Question: I'm trying to do a school project where we are to create a Silverlight application that uses bing map as a kind of map editor for placement of chargeable stations for cars.
Example:

There are some requirements, it must support drag and drop and we must use MVVM (Model View View-Model). Now we have finished the drag and drop feature by the having a MapLayer with an array of Image children, and then hooked up events that enable drag and drop (See the code under). But now we face a problem, how can we hook up a ViewModel to this, I simply just can't see it :(
I am not asking for a complete solution, but some help would be great.
'''
using System;
using System.Collections.Generic;
using System.Linq;
using System.Net;
using System.Windows;
using System.Windows.Controls;
using System.Windows.Documents;
using System.Windows.Input;
using System.Windows.Media;
using System.Windows.Media.Animation;
using System.Windows.Media.Imaging;
using System.Windows.Shapes;
using System.IO;
using Microsoft.Maps.MapControl;
namespace BingMapDragDrop
{
public partial class MainPage : UserControl
{
private MapAddType AddType = MapAddType.None;
private Location _myhome = new Location(55.6686512716393, 12.5481431962938, 0);
private MapLayer EndNodeLayer;
private double HideEndNodeLayer = 10.0;
private MapLayer EndNodeIntermediatedLayer;
private double HideEndNodeIntermediatedLayer = 10.0;
private MapLayer RootNodeLayer;
private double HideRootNodeLayer = 0.0;
private MapLayer RootNodeIntermediatedLayer;
private double HideRootNodeIntermediatedLayer = 5.0;
public MainPage()
{
EndNodeLayer = new MapLayer();
EndNodeIntermediatedLayer = new MapLayer();
RootNodeLayer = new MapLayer();
RootNodeIntermediatedLayer = new MapLayer();
InitializeComponent();
BingMap.SetView(_myhome, 15);
BingMap.ViewChangeOnFrame += new EventHandler<MapEventArgs>(BingMap_ViewChangeOnFrame);
// Adding the layers
BingMap.Children.Add(EndNodeIntermediatedLayer);
BingMap.Children.Add(EndNodeLayer);
BingMap.Children.Add(RootNodeIntermediatedLayer);
BingMap.Children.Add(RootNodeLayer);
}
private void AddEndNode(Location location, MapAddType type)
{
string url;
if (type == MapAddType.Home)
url = "Images/Home.png";
else if (type == MapAddType.HomeWithChargingSpot)
url = "Images/HomeWithChargingSpot.png";
else if (type == MapAddType.Workplace)
url = "Images/Workplace.png";
else if (type == MapAddType.WorkplaceWithChargingSpot)
url = "Images/WorkplaceWithChargingSpot.png";
else if (type == MapAddType.PublicChargningSpot)
url = "Images/PublicChargningSpot.png";
else if (type == MapAddType.FastChargingStation)
url = "Images/FastChargingStation.png";
else
return;
var image = new Image
{
Source = new BitmapImage(new Uri(url, UriKind.RelativeOrAbsolute)),
Width = 50,
Height = 50
};
AddImageToLayerAsDragAbleObject(image, location, EndNodeLayer);
}
private void AddPowerPlant(Location location)
{
var image = new Image
{
Source = new BitmapImage(new Uri("Images/Powerplant-New.png", UriKind.RelativeOrAbsolute)),
Width = 50,
Height = 50
};
AddImageToLayerAsDragAbleObject(image, location, EndNodeLayer);
}
#region Bing Map Events, not related to D&D
// Some events dose not exists so we need to make some our self.
private double bingZoom = 0.0;
void BingMap_ViewChangeOnFrame(object sender, MapEventArgs e)
{
if (BingMap.ZoomLevel != bingZoom)
{
bingZoom = BingMap.ZoomLevel;
BingMapZoomLevelChanged(sender, e);
}
}
private void BingMap_Loaded(object sender, RoutedEventArgs e)
{
}
private void BingMap_MouseClick(object sender, MapMouseEventArgs e)
{
if(AddType == MapAddType.None)
return;
Location loc;
if (!BingMap.TryViewportPointToLocation(e.ViewportPoint, out loc))
return;
switch (AddType)
{
case MapAddType.Powerplant:
AddPowerPlant(loc);
break;
case MapAddType.FastChargingStation:
case MapAddType.PublicChargningSpot:
case MapAddType.WorkplaceWithChargingSpot:
case MapAddType.Workplace:
case MapAddType.HomeWithChargingSpot:
case MapAddType.Home:
AddEndNode(loc, AddType);
break;
}
AddType = MapAddType.None;
}
private void BingMapZoomLevelChanged(object sender, MapEventArgs e)
{
if (BingMap.ZoomLevel <= HideEndNodeLayer && EndNodeLayer.Visibility == Visibility.Visible)
EndNodeLayer.Visibility = Visibility.Collapsed;
else if (BingMap.ZoomLevel > HideEndNodeLayer && EndNodeLayer.Visibility == Visibility.Collapsed)
EndNodeLayer.Visibility = Visibility.Visible;
if (BingMap.ZoomLevel >= HideEndNodeIntermediatedLayer && EndNodeLayer.Visibility == Visibility.Visible)
EndNodeIntermediatedLayer.Visibility = Visibility.Collapsed;
else if (BingMap.ZoomLevel > HideEndNodeIntermediatedLayer && EndNodeLayer.Visibility == Visibility.Collapsed)
EndNodeIntermediatedLayer.Visibility = Visibility.Visible;
if (BingMap.ZoomLevel <= HideRootNodeLayer && EndNodeLayer.Visibility == Visibility.Visible)
RootNodeLayer.Visibility = Visibility.Collapsed;
else if (BingMap.ZoomLevel > HideRootNodeLayer && EndNodeLayer.Visibility == Visibility.Collapsed)
RootNodeLayer.Visibility = Visibility.Visible;
if (BingMap.ZoomLevel <= HideRootNodeIntermediatedLayer && EndNodeLayer.Visibility == Visibility.Visible)
RootNodeIntermediatedLayer.Visibility = Visibility.Collapsed;
else if (BingMap.ZoomLevel > HideRootNodeIntermediatedLayer && EndNodeLayer.Visibility == Visibility.Collapsed)
RootNodeIntermediatedLayer.Visibility = Visibility.Visible;
}
#endregion
#region This is where the dragging magic happens
private void AddImageToLayerAsDragAbleObject(Image image, Location location, MapLayer mapLayer)
{
image.MouseLeftButtonDown += new MouseButtonEventHandler(ImageMouseLeftButtonDown);
var position = PositionOrigin.Center;
mapLayer.AddChild(image, location, position);
}
private bool _isDragging = false;
private Image _dragingObject;
private void ImageMouseLeftButtonDown(object sender, MouseButtonEventArgs e)
{
_isDragging = true;
// We need to save the object, so we are able to set the location on release
_dragingObject = (Image)sender;
// Here we add the events, be sure to remove them at release!
BingMap.MousePan += new EventHandler<MapMouseDragEventArgs>(BingMapMousePan);
BingMap.MouseLeftButtonUp += new MouseButtonEventHandler(BingMapMouseLeftButtonUp);
BingMap.MouseMove += new MouseEventHandler(BingMapMouseMove);
}
// Event that is called when an image is move
private void BingMapMouseMove(object sender, MouseEventArgs e)
{
var map = (Map)sender;
if (!_isDragging) return;
// The the location of the mouse
var mouseMapPosition = e.GetPosition(map);
var mouseGeocode = map.ViewportPointToLocation(mouseMapPosition);
// Set location
MapLayer.SetPosition(_dragingObject, mouseGeocode);
}
// Event that is called when an image is released
private void BingMapMouseLeftButtonUp(object sender, MouseButtonEventArgs e)
{
// Remove the events
BingMap.MousePan -= BingMapMousePan;
BingMap.MouseLeftButtonUp -= BingMapMouseLeftButtonUp;
BingMap.MouseMove -= BingMapMouseMove;
// Disable dragging
_isDragging = false;
}
// Event that is called when the map is panning
private void BingMapMousePan(object sender, MapMouseDragEventArgs e)
{
// We don't want the map to pan if we are dragging
if (_isDragging)
e.Handled = true;
}
#endregion
#region Menu
private void MenuMouseLeftButtonUp(object sender, MouseButtonEventArgs e)
{
if ((String)((Image)sender).Tag == "Powerplant")
AddType = AddType == MapAddType.Powerplant ? MapAddType.None : MapAddType.Powerplant;
if ((String)((Image)sender).Tag == "Home")
AddType = AddType == MapAddType.Home ? MapAddType.None : MapAddType.Home;
if ((String)((Image)sender).Tag == "HomeWithChargingSpot")
AddType = AddType == MapAddType.HomeWithChargingSpot ? MapAddType.None : MapAddType.HomeWithChargingSpot;
if ((String)((Image)sender).Tag == "Workplace")
AddType = AddType == MapAddType.Workplace ? MapAddType.None : MapAddType.Workplace;
if ((String)((Image)sender).Tag == "WorkplaceWithChargingSpot")
AddType = AddType == MapAddType.WorkplaceWithChargingSpot ? MapAddType.None : MapAddType.WorkplaceWithChargingSpot;
if ((String)((Image)sender).Tag == "PublicChargningSpot")
AddType = AddType == MapAddType.PublicChargningSpot ? MapAddType.None : MapAddType.PublicChargningSpot;
if ((String)((Image)sender).Tag == "FastChargingStation")
AddType = AddType == MapAddType.FastChargingStation ? MapAddType.None : MapAddType.FastChargingStation;
}
#endregion
#region Cursor image
private bool IsCursorImageSet = false;
private void UserControl_MouseMove(object sender, MouseEventArgs e)
{
PlaceCursorImage(e.GetPosition(this));
}
private void UserControl_MouseLeftButtonUp(object sender, MouseButtonEventArgs e)
{
PlaceCursorImage(e.GetPosition(this));
}
private void PlaceCursorImage(Point location)
{
if (AddType == MapAddType.None && !IsCursorImageSet)
return;
if (AddType == MapAddType.None && IsCursorImageSet)
{
IsCursorImageSet = false;
CursorImage.Visibility = Visibility.Collapsed;
return;
}
Canvas.SetTop(CursorImage, location.Y + 5.0);
Canvas.SetLeft(CursorImage, location.X + 5.0);
if (!IsCursorImageSet)
{
IsCursorImageSet = true;
switch (AddType)
{
case MapAddType.Powerplant:
CursorImage.Source =
new BitmapImage(new Uri("Images/Powerplant-New.png", UriKind.RelativeOrAbsolute));
break;
case MapAddType.Home:
CursorImage.Source =
new BitmapImage(new Uri("Images/Home.png", UriKind.RelativeOrAbsolute));
break;
case MapAddType.HomeWithChargingSpot:
CursorImage.Source =
new BitmapImage(new Uri("Images/HomeWithChargingSpot.png", UriKind.RelativeOrAbsolute));
break;
case MapAddType.Workplace:
CursorImage.Source =
new BitmapImage(new Uri("Images/Workplace.png", UriKind.RelativeOrAbsolute));
break;
case MapAddType.WorkplaceWithChargingSpot:
CursorImage.Source =
new BitmapImage(new Uri("Images/WorkplaceWithChargingSpot.png", UriKind.RelativeOrAbsolute));
break;
case MapAddType.PublicChargningSpot:
CursorImage.Source =
new BitmapImage(new Uri("Images/PublicChargningSpot.png", UriKind.RelativeOrAbsolute));
break;
case MapAddType.FastChargingStation:
CursorImage.Source =
new BitmapImage(new Uri("Images/FastChargingStation.png", UriKind.RelativeOrAbsolute));
break;
default:
return;
}
CursorImage.Visibility = Visibility.Visible;
CursorImage.Width = 40;
CursorImage.Height = 40;
CursorImage.Stretch = Stretch.Uniform;
}
}
#endregion
}
}
'''
My WPF code
'''
<UserControl x:Class="BingMapDragDrop.MainPage"
xmlns="http://schemas.microsoft.com/winfx/2006/xaml/presentation"
xmlns:x="http://schemas.microsoft.com/winfx/2006/xaml"
xmlns:d="http://schemas.microsoft.com/expression/blend/2008"
xmlns:mc="http://schemas.openxmlformats.org/markup-compatibility/2006"
xmlns:m="clr-namespace:Microsoft.Maps.MapControl;assembly=Microsoft.Maps.MapControl"
mc:Ignorable="d" MouseMove="UserControl_MouseMove" Width="800" Height="600" MouseLeftButtonUp="UserControl_MouseLeftButtonUp">
<Canvas IsHitTestVisible="True">
<StackPanel HorizontalAlignment="Left" Name="stackPanelMenu" Width="75" Margin="0,12,0,12" Canvas.Top="0" Height="588">
<Image Name="imagePowerplant" Stretch="Uniform" Width="35" Source="/BingMapDragDrop;component/Images/Powerplant-New.png" Tag="Powerplant" MouseLeftButtonUp="MenuMouseLeftButtonUp" />
<Image Name="imageHome" Stretch="Uniform" Width="35" Source="/BingMapDragDrop;component/Images/Home.png" Tag="Home" MouseLeftButtonUp="MenuMouseLeftButtonUp" />
<Image Name="imageHomeWithChargingSpot" Stretch="Uniform" Width="35" Source="/BingMapDragDrop;component/Images/HomeWithChargingSpot.png" Tag="HomeWithChargingSpot" MouseLeftButtonUp="MenuMouseLeftButtonUp" />
<Image Name="imageWorkplace" Stretch="Uniform" Width="35" Source="/BingMapDragDrop;component/Images/Workplace.png" Tag="Workplace" MouseLeftButtonUp="MenuMouseLeftButtonUp" />
<Image Name="imageWorkplaceWithChargingSpot" Stretch="Uniform" Width="35" Source="/BingMapDragDrop;component/Images/WorkplaceWithChargingSpot.png" Tag="WorkplaceWithChargingSpot" MouseLeftButtonUp="MenuMouseLeftButtonUp" />
<Image Name="imagePublicChargningSpot" Stretch="Uniform" Width="35" Source="/BingMapDragDrop;component/Images/PublicChargningSpot.png" Tag="PublicChargningSpot" MouseLeftButtonUp="MenuMouseLeftButtonUp" Height="49" />
<Image Name="imageFastChargingStation" Stretch="Uniform" Width="35" Source="/BingMapDragDrop;component/Images/FastChargingStation.png" Tag="FastChargingStation" MouseLeftButtonUp="MenuMouseLeftButtonUp" />
</StackPanel>
<m:Map x:Name="BingMap" CredentialsProvider="[Insert credentials here]" Mode="Aerial" Loaded="BingMap_Loaded" MouseClick="BingMap_MouseClick" Canvas.Left="72" Canvas.Top="0" Margin="0" Height="600" Width="728" />
<Image Name="CursorImage" Visibility="Collapsed" IsHitTestVisible="False" Opacity="0.5" />
</Canvas>
</UserControl>
'''
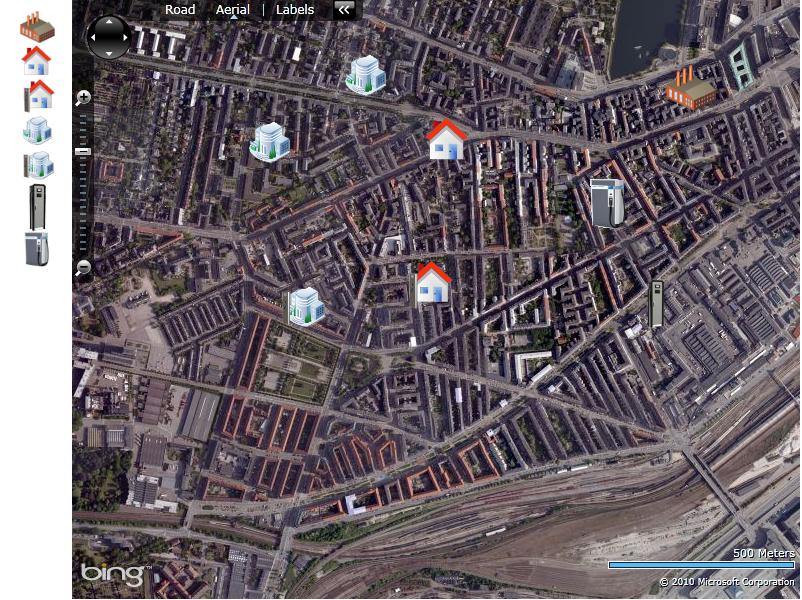
Answer: I hate to tell you this, but the code you already wrote looks nothing like WPF or MVVM code. You are doing this in a very WinForms-ish way.
It won't be so much "converting" your code to MVVM as "redoing" it that way.
The first thing you want to ask is, "what should I have in my model?" Obviously the model consists of a list of objects such as homes and power plants. Each of these objects has at least a type and a location.
I recommend you define some kind of MappableObject class and use an ObservableCollection in your model to store your mappable objects.
Your main control should obviously be an ItemsControl that uses a Canvas for its ItemsPanel. The item template must set Canvas.Left and Canvas.Top to match the item's location. You would need a converter to convert from a Location to a Point.
Now if your ItemsControl has its ItemsSource bound to your ObservableCollection, every time a mappable object is added to the collection it will appear in its Location. Any time you change its Location it will move to the new place on the screen.
You will need something to handle the drag events and show the cursor. I would use code roughly like what you already have, except put it inside a UserControl that is used in your ItemTemplate. It can find its container and use that to map drag coordinates to map locations. As the drag progresses it can update the MappableObject's location property. Remember to transform all coordinates onto the map using TransformToVisual instead of using local coordinates for the control.
To get the right image for an object, use a converter: Your model knows what kind of object it is, and you can name your .png files to match so your converter can easily grab the right .png out of your Images directory by constructing the Url directly from the object type.
I hope these suggestions help you get moving in the right direction. Doing this in WPF using MVVM is quite simple and much cleaner than doing the old WinForms way, but you will need to use a lot of new techinques you aren't used to so there will be a learning curve.
Best wishes for your success.